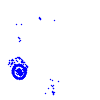
Particle: electron